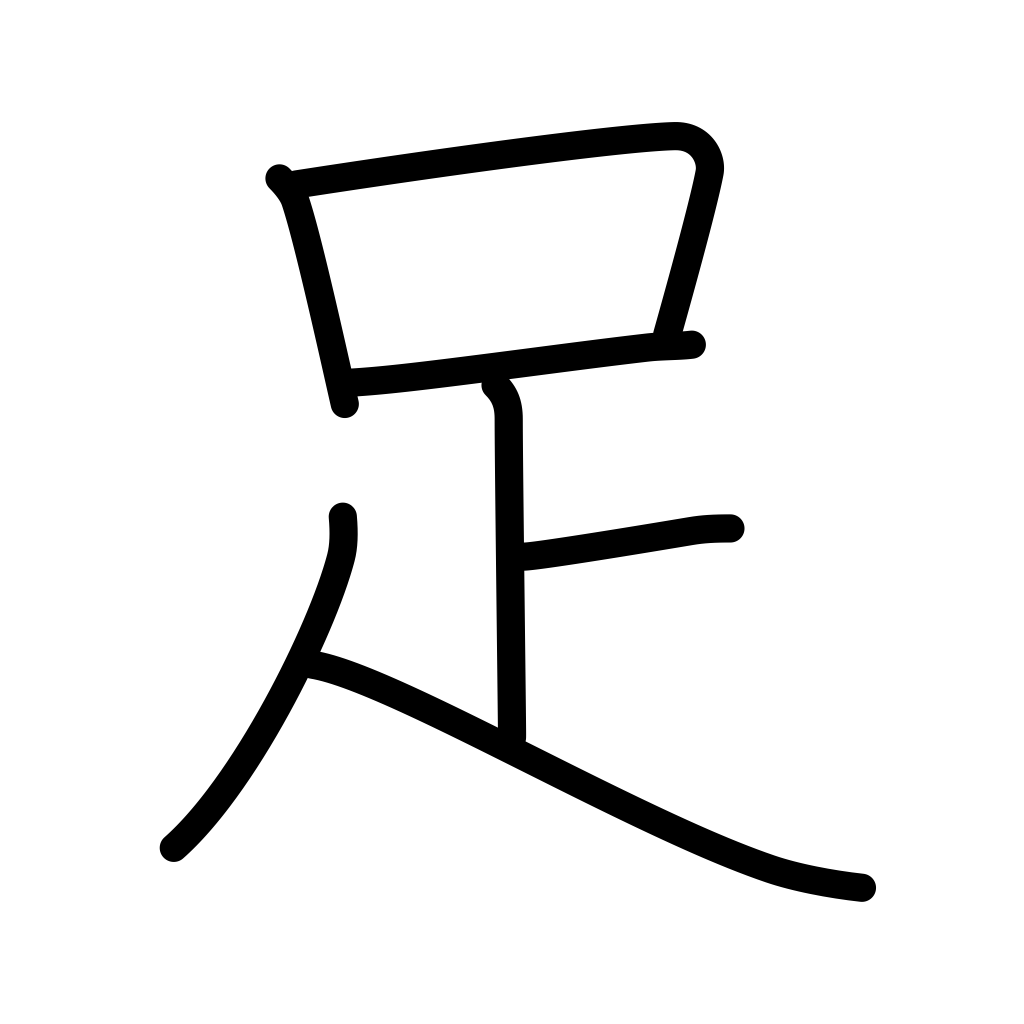
Meaning: leg, foot, be sufficient, counter for pairs of footwear